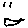
Label: smiley face